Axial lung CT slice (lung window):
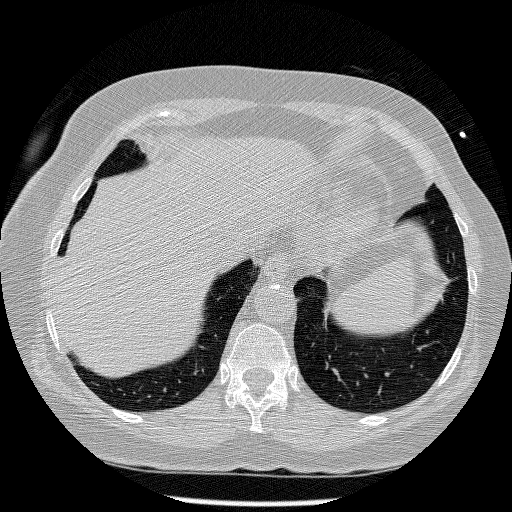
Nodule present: no